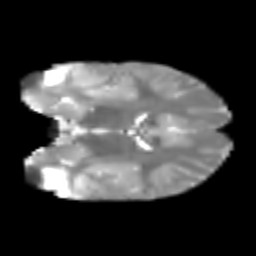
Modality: T2w
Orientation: coronal
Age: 6
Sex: male
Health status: healthy